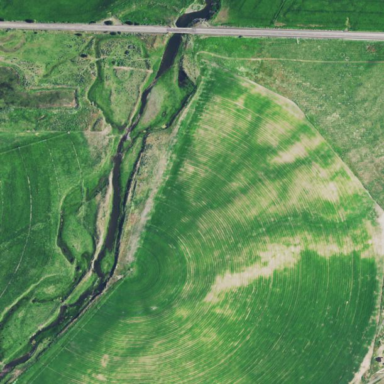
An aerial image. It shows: Farmland with pivot irrigation system.